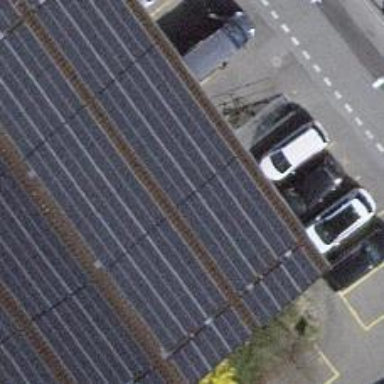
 consisting of solar photovoltaic panels."